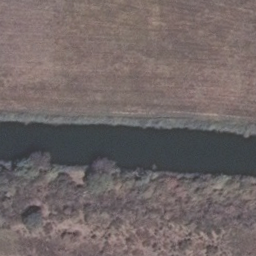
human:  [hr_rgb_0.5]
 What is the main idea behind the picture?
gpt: river